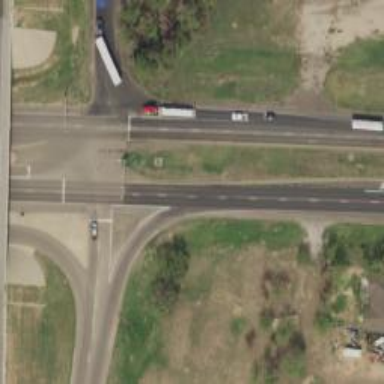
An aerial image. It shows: Trunk link highway.